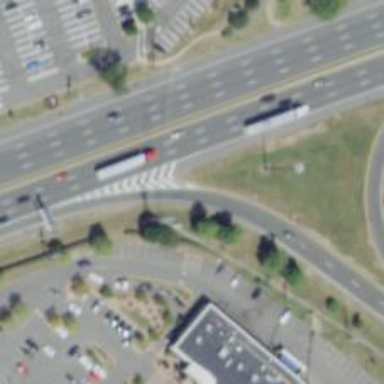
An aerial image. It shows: Trunk link highway with asphalt surface.